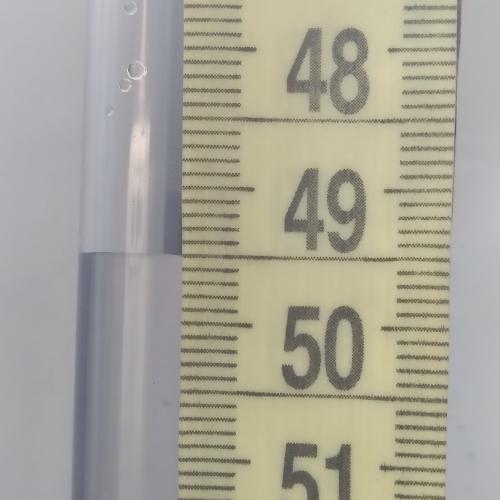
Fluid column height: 49.5 cm